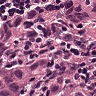
Metastatic tissue present: yes